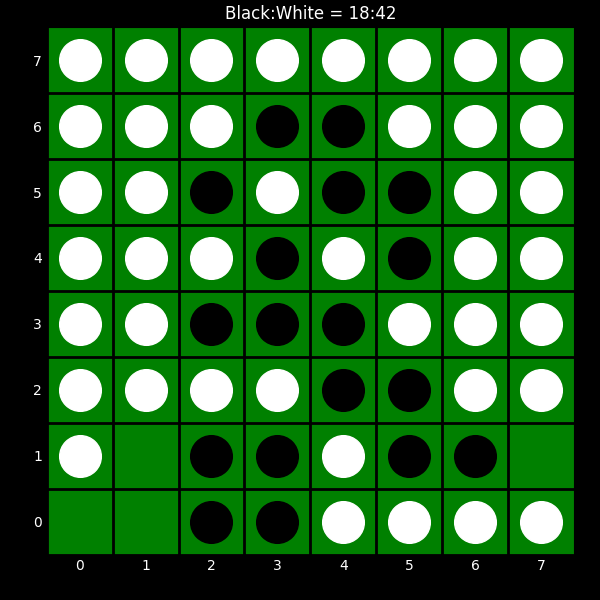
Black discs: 18
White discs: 42